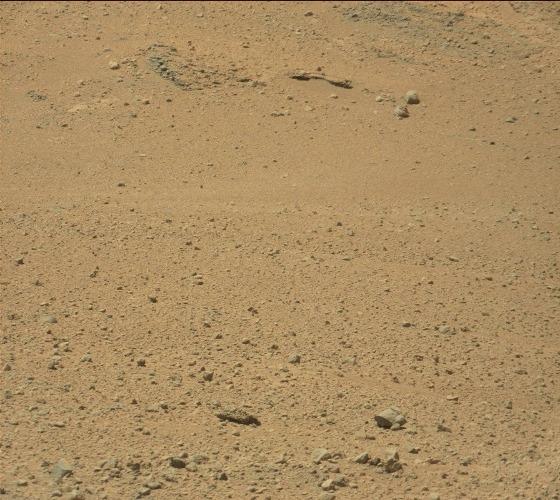
Terrain classes present: Gravel / Sand / Soil, Rock